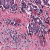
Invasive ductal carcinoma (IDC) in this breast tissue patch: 1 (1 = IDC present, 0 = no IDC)